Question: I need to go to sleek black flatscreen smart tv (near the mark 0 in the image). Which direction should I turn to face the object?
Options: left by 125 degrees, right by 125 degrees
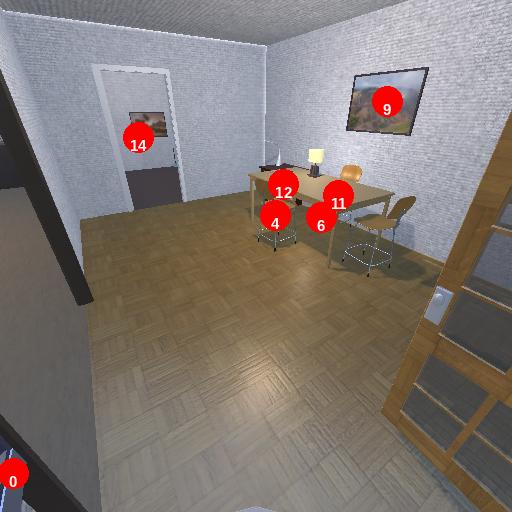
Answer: left by 125 degrees